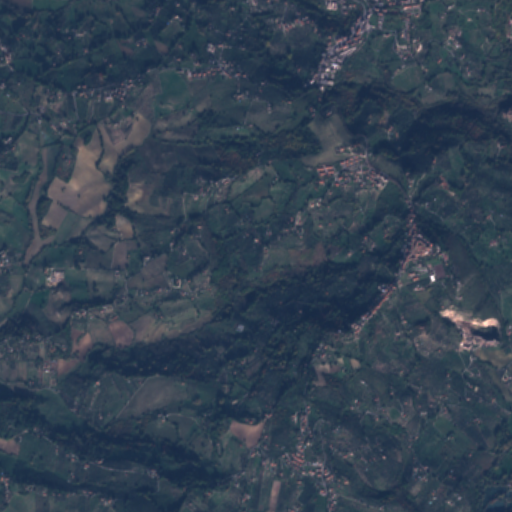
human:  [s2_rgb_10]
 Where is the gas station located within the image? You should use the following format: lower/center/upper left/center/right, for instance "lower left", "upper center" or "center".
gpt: The gas station is located in the upper right of the image.
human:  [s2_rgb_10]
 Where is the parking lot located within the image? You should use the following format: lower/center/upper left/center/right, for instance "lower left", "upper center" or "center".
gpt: The parking lot is located in the upper right of the image.
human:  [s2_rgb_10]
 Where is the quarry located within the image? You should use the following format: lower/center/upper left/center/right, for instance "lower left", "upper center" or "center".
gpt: The quarry is located in the lower right of the image.
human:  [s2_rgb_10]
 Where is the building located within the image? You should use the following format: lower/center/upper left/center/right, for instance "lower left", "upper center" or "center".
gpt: There is no building in the image.